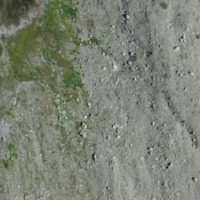
EUNIS habitat code: 48
Species observed at this site:
Ranunculus glacialis